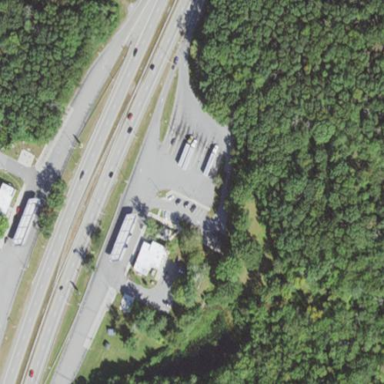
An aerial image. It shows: Rest area on the road.